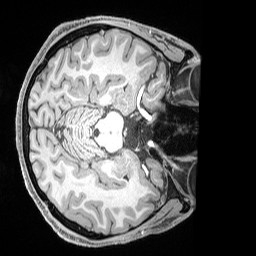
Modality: T1w
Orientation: axial
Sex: male
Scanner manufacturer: siemens
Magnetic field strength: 3 T
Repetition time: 2.53 s
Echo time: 0.00169 s